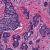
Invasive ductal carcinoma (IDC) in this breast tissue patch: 0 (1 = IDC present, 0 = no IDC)